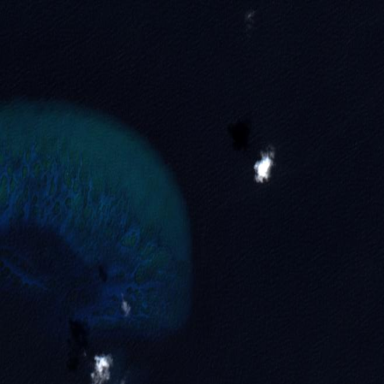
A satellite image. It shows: Beautiful reef in its natural habitat.